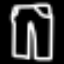
Label: pants